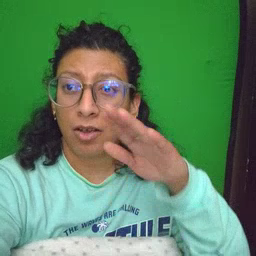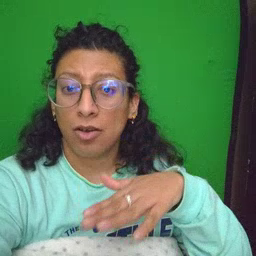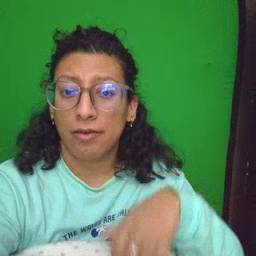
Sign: on